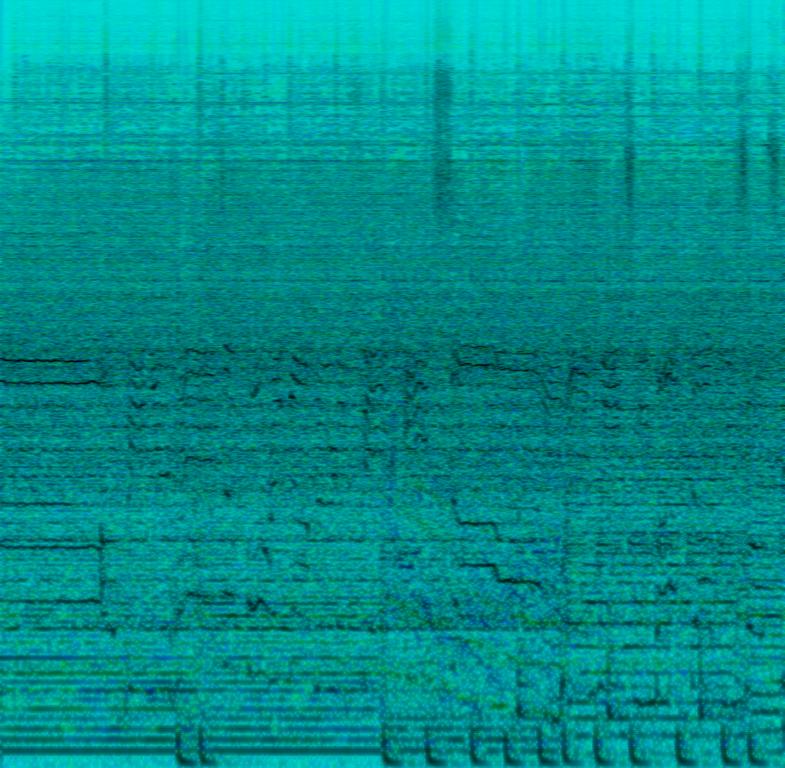
The low quality recording features a rock song that consists of wide electric guitar chords, punchy kick and snare, electric guitar slide, distorted bass guitar, aggressive drums cymbals and flat male vocals singing over it. It sounds energetic, but also harsh and messy thanks to those cymbals.